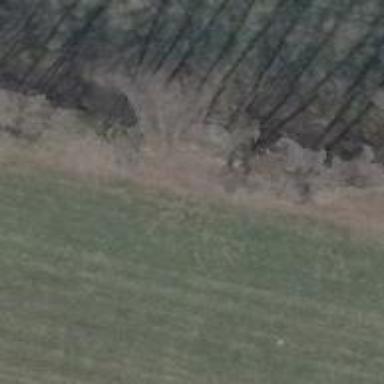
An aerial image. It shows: Row of deciduous broadleaved trees.